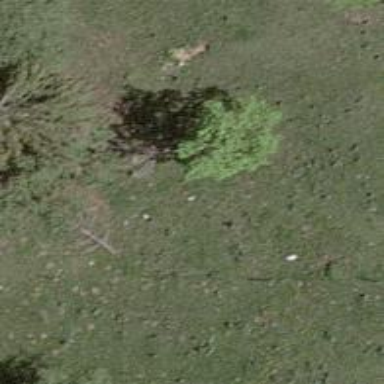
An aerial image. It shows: Single tag "natural: tree."